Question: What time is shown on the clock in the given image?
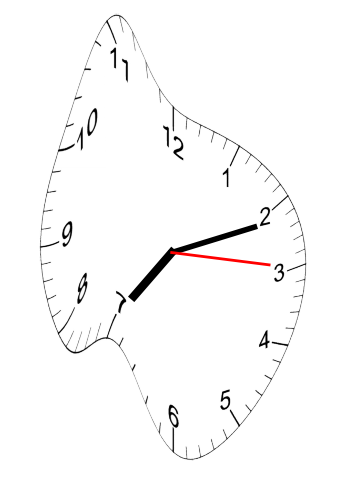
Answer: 07:11:15